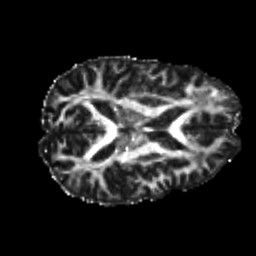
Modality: FA
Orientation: axial
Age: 19
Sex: male
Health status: healthy
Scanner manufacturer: philips
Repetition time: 7.386 s
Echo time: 0.08599 s